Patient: sex F, age 65
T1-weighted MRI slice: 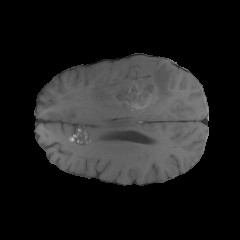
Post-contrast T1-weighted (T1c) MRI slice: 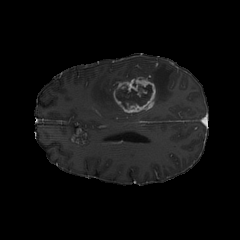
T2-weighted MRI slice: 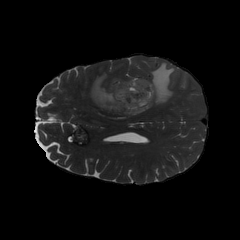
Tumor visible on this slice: yes
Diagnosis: Glioblastoma, IDH-wildtype
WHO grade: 4